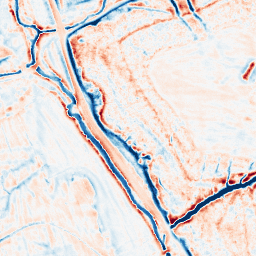
Category: edge_preserving
Decomposition family: bilateral
Decomposition parameters: d: 15
sigma_color: 150
sigma_space: 75
Upsampling method: sinc_hamming
Upsampling parameters: scale: 2
kernel_size: 8
Upsampling scale: 2